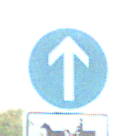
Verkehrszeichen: VorgeschriebeneFahrtrichtungGeradeaus
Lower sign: MehrspurigeFahrzeugeFrei9
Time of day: MorningAfternoon
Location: Outdoor (Nature)
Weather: PartlyCloudy
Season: NotSpecified
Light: Natural